Question:
Please can someone answer me how to make post api with Oracle Apex 18.2. I want to send json body and store it to database.
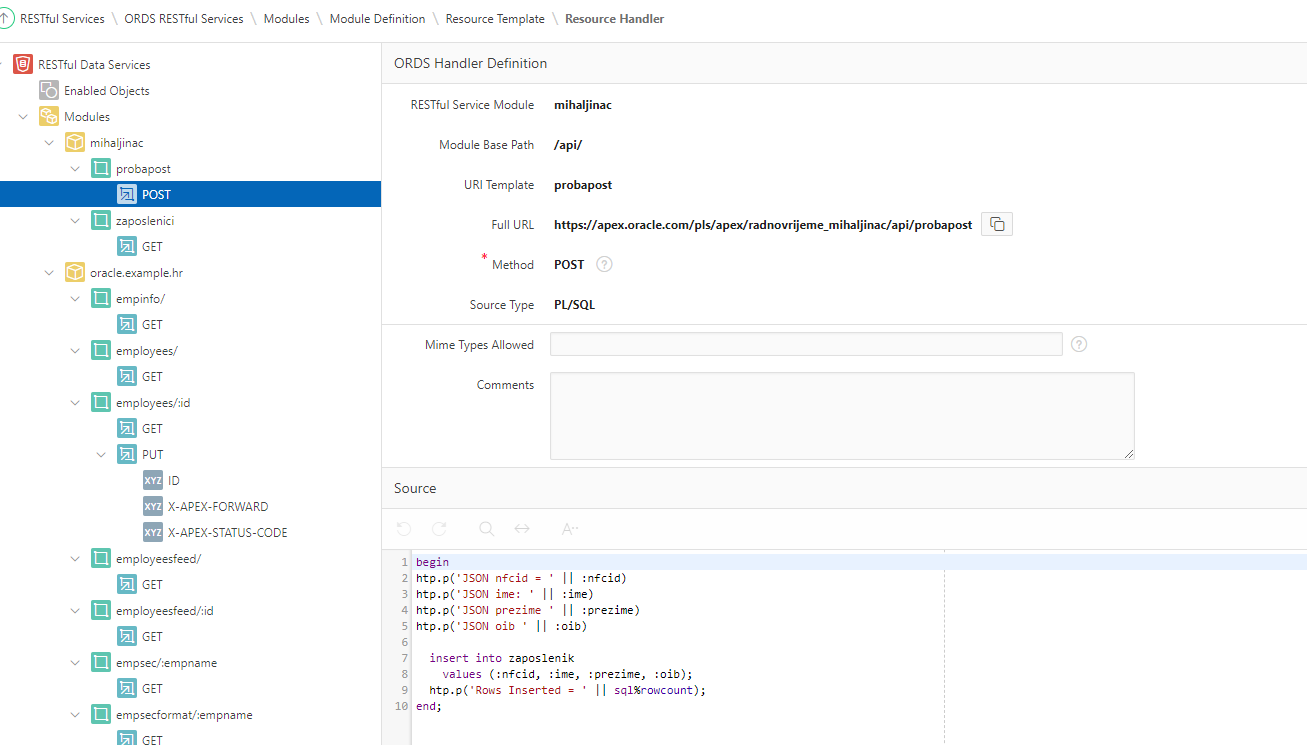
Answer: In the latest APEX version you create REST services using ORDS not APEX ( <URL>
To properly get the URL structure you need to run ORDS on Tomcat or weblogic.
Other than that it's pretty much how you are doing it.
Create POST handler type PL/SQL
'''
begin
owa_util.status_line(200, '', false);
owa_util.mime_header('application/json', true);
htp.prn(:body_text);
end;
'''
You can also reference individual items like htp.prn(:first)
curl -X POST <URL> -H 'Content-Type: application/json' -d '{"first": "Hello world", "second":"Goodbye"}'
Produces:
{
"first": "Hello world",
"second": "Goodbye"
}